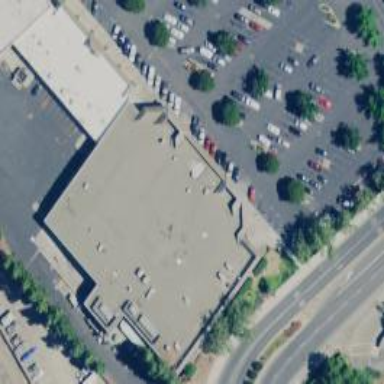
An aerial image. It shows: Supermarket.